Field crop: tomato
Growth stage: 1
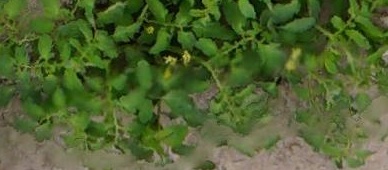
Species: tomato